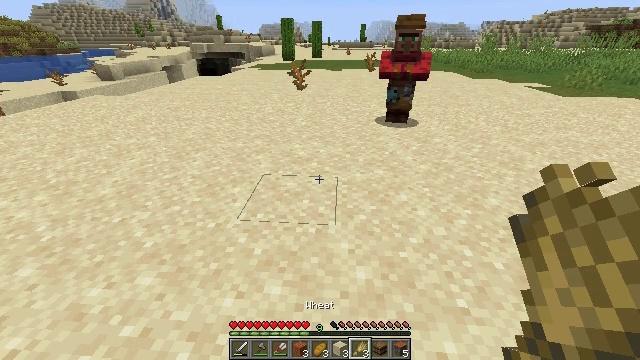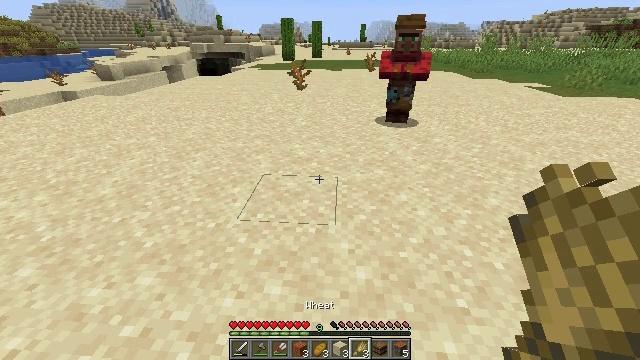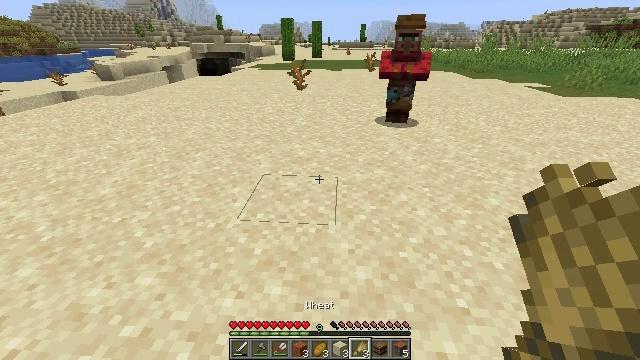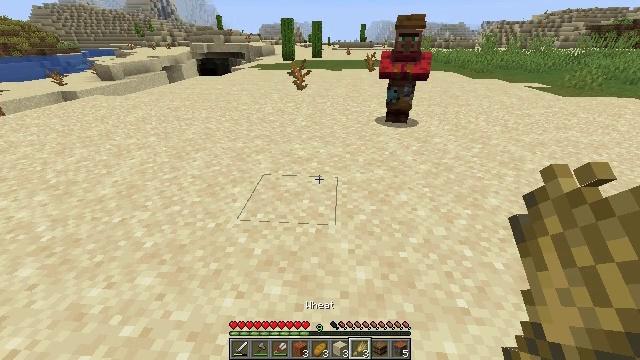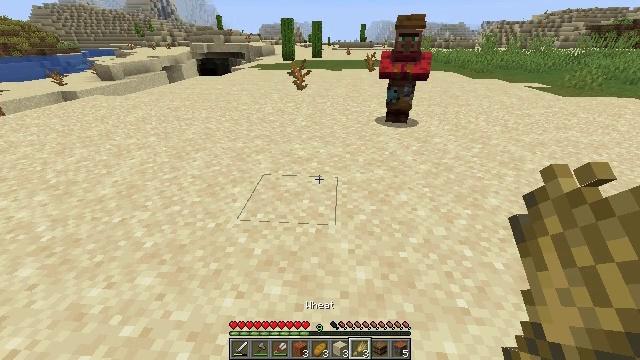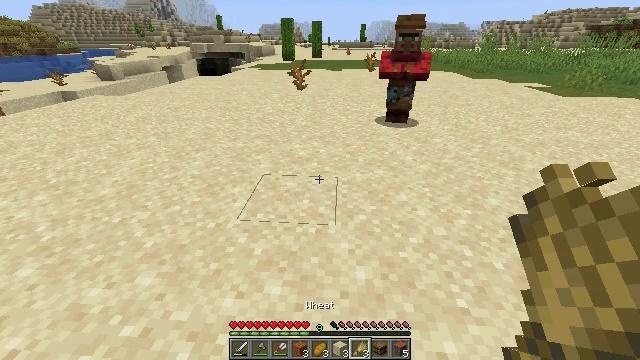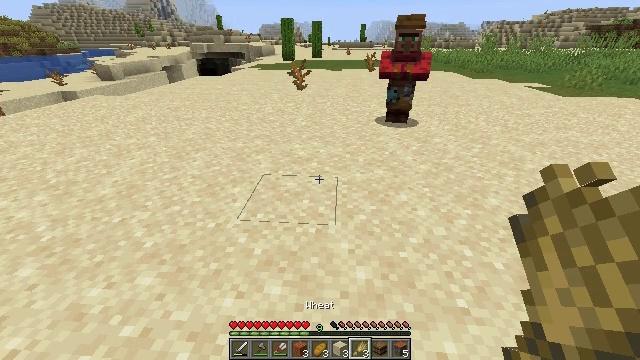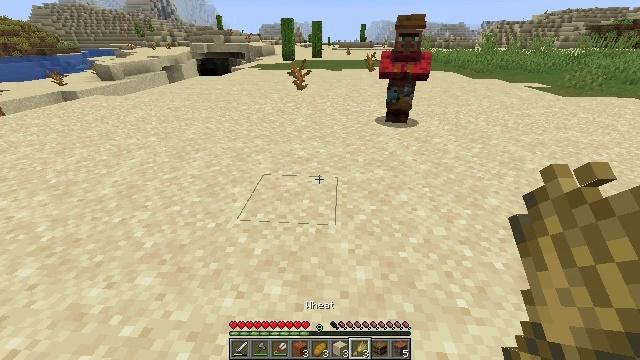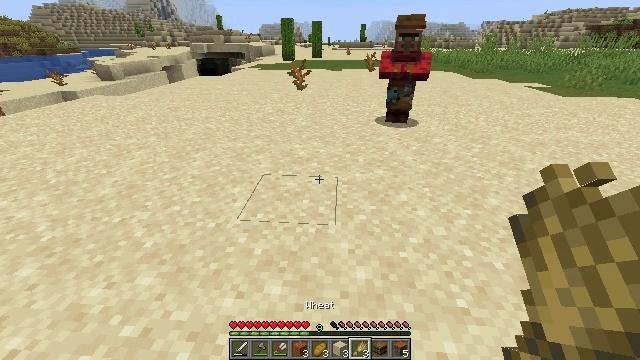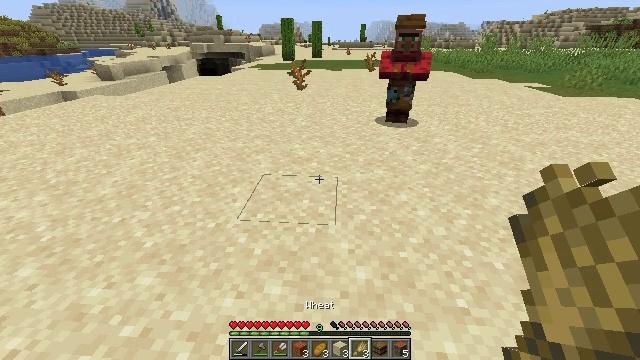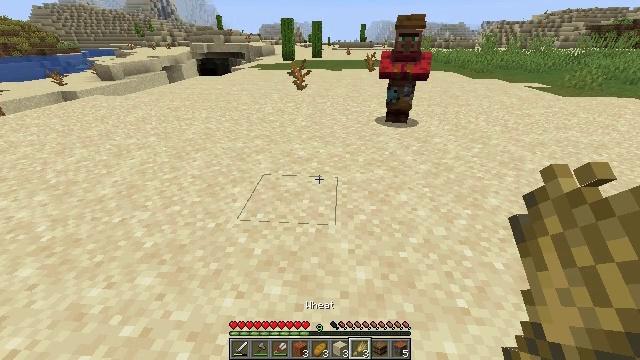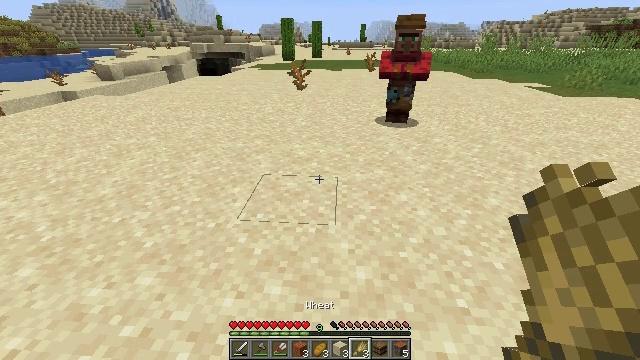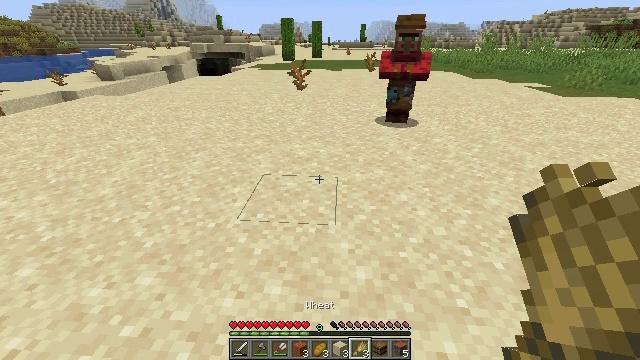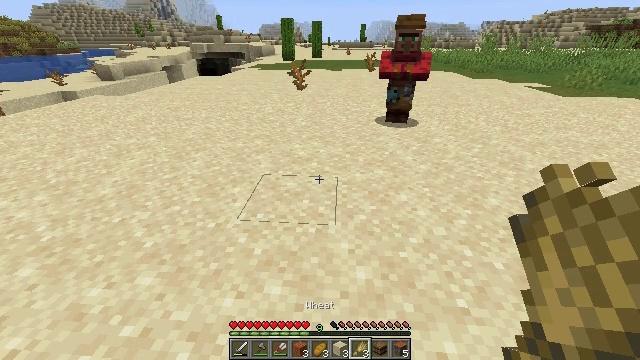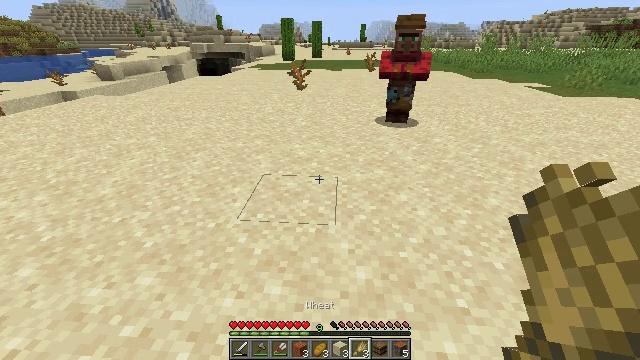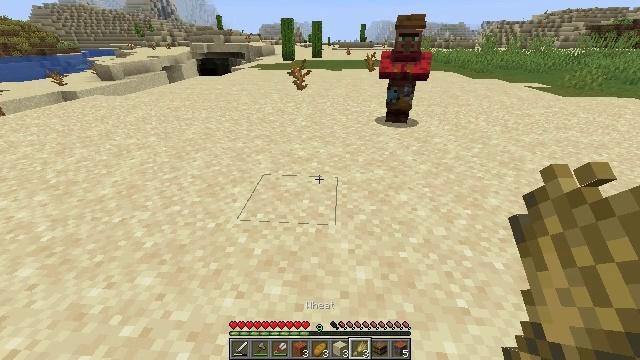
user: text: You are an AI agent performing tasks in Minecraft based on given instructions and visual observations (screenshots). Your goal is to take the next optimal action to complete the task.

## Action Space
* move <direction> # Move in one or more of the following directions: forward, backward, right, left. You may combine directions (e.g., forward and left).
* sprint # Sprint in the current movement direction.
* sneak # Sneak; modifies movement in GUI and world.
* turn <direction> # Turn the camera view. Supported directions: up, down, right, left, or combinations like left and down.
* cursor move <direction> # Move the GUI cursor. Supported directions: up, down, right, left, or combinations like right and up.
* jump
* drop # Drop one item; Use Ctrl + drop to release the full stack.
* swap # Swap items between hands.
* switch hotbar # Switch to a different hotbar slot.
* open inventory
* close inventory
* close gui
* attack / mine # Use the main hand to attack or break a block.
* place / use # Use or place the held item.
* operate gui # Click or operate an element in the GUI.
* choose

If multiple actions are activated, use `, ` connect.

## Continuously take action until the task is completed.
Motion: motion action
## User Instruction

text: Drop a bread.
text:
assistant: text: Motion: no_op
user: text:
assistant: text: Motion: no_op
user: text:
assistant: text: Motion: no_op
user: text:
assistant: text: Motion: no_op
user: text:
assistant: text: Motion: no_op
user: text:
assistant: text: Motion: no_op
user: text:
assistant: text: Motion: no_op
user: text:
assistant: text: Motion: no_op
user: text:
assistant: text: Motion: no_op
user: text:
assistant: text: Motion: no_op
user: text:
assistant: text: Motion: no_op
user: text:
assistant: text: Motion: no_op
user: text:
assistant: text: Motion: no_op
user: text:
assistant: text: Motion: no_op
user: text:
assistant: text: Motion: no_op
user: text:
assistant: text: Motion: no_op
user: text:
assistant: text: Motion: no_op
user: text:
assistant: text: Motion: no_op
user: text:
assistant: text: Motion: no_op
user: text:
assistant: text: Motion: no_op
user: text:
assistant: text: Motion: no_op
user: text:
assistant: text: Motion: no_op
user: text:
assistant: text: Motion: no_op
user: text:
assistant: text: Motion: no_op
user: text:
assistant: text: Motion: no_op
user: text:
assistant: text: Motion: no_op
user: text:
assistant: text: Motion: no_op
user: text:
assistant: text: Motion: no_op
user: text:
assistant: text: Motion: no_op
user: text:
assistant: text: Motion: no_op